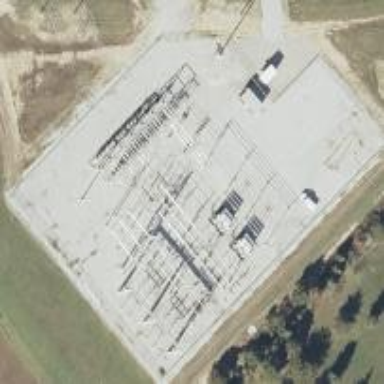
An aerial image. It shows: Distribution substation surrounded by fence.